Interaction volume radius: 5 \u00c5
Interaction volume height: 25 \u00c5
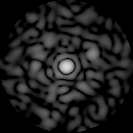
Disorder parameter: 0.8326